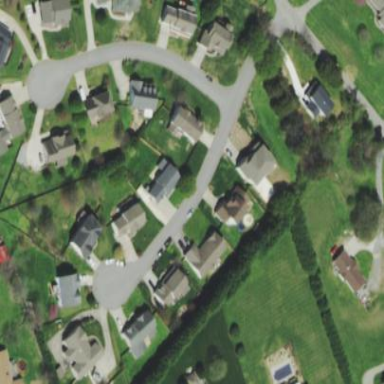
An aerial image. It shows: Residential area composed of single-family homes.